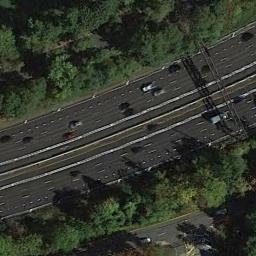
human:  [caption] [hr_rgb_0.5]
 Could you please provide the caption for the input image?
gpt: There are large green forests around the freeway and there are many cars on the freeway .

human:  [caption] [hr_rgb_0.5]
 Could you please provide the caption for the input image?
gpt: Two freeways with small bends go through the forest with many dark green trees and some cars are driving on the freeway .

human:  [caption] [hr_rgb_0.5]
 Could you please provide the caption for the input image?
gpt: The freeway goes through the forest with some cars .

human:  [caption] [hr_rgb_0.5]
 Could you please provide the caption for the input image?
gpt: The highways are particularly slender .

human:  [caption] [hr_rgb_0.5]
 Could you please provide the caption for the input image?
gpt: There are many green trees along the freeway .